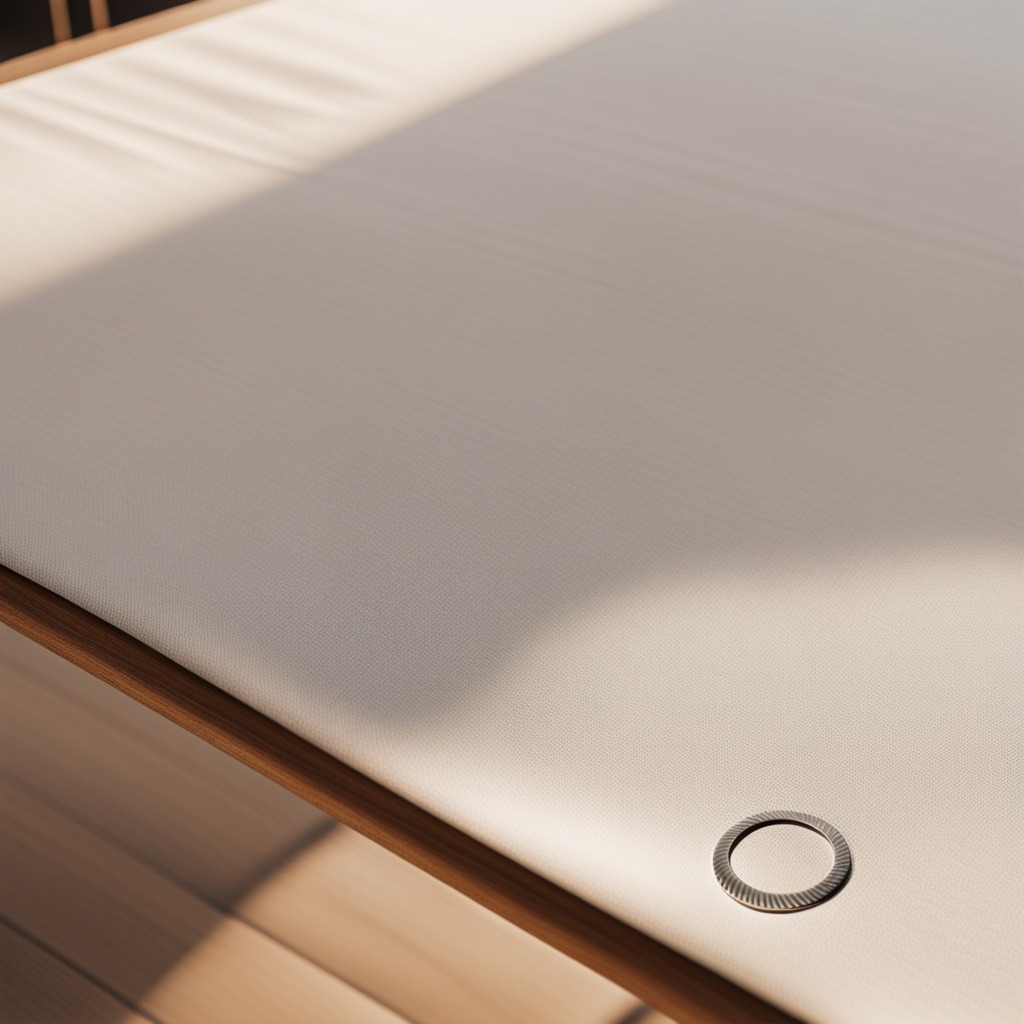
A flat metal washer is lying on the wooden table.